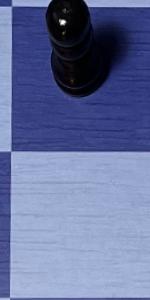
Label: Empty